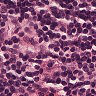
Metastatic tissue present: no